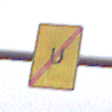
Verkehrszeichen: EndeUmleitung
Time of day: Midday
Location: Outdoor (RoadRail)
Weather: Overcast
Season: NotSpecified
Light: Natural